Interaction volume radius: 5 \u00c5
Interaction volume height: 20 \u00c5
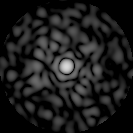
Disorder parameter: 0.7943